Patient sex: M
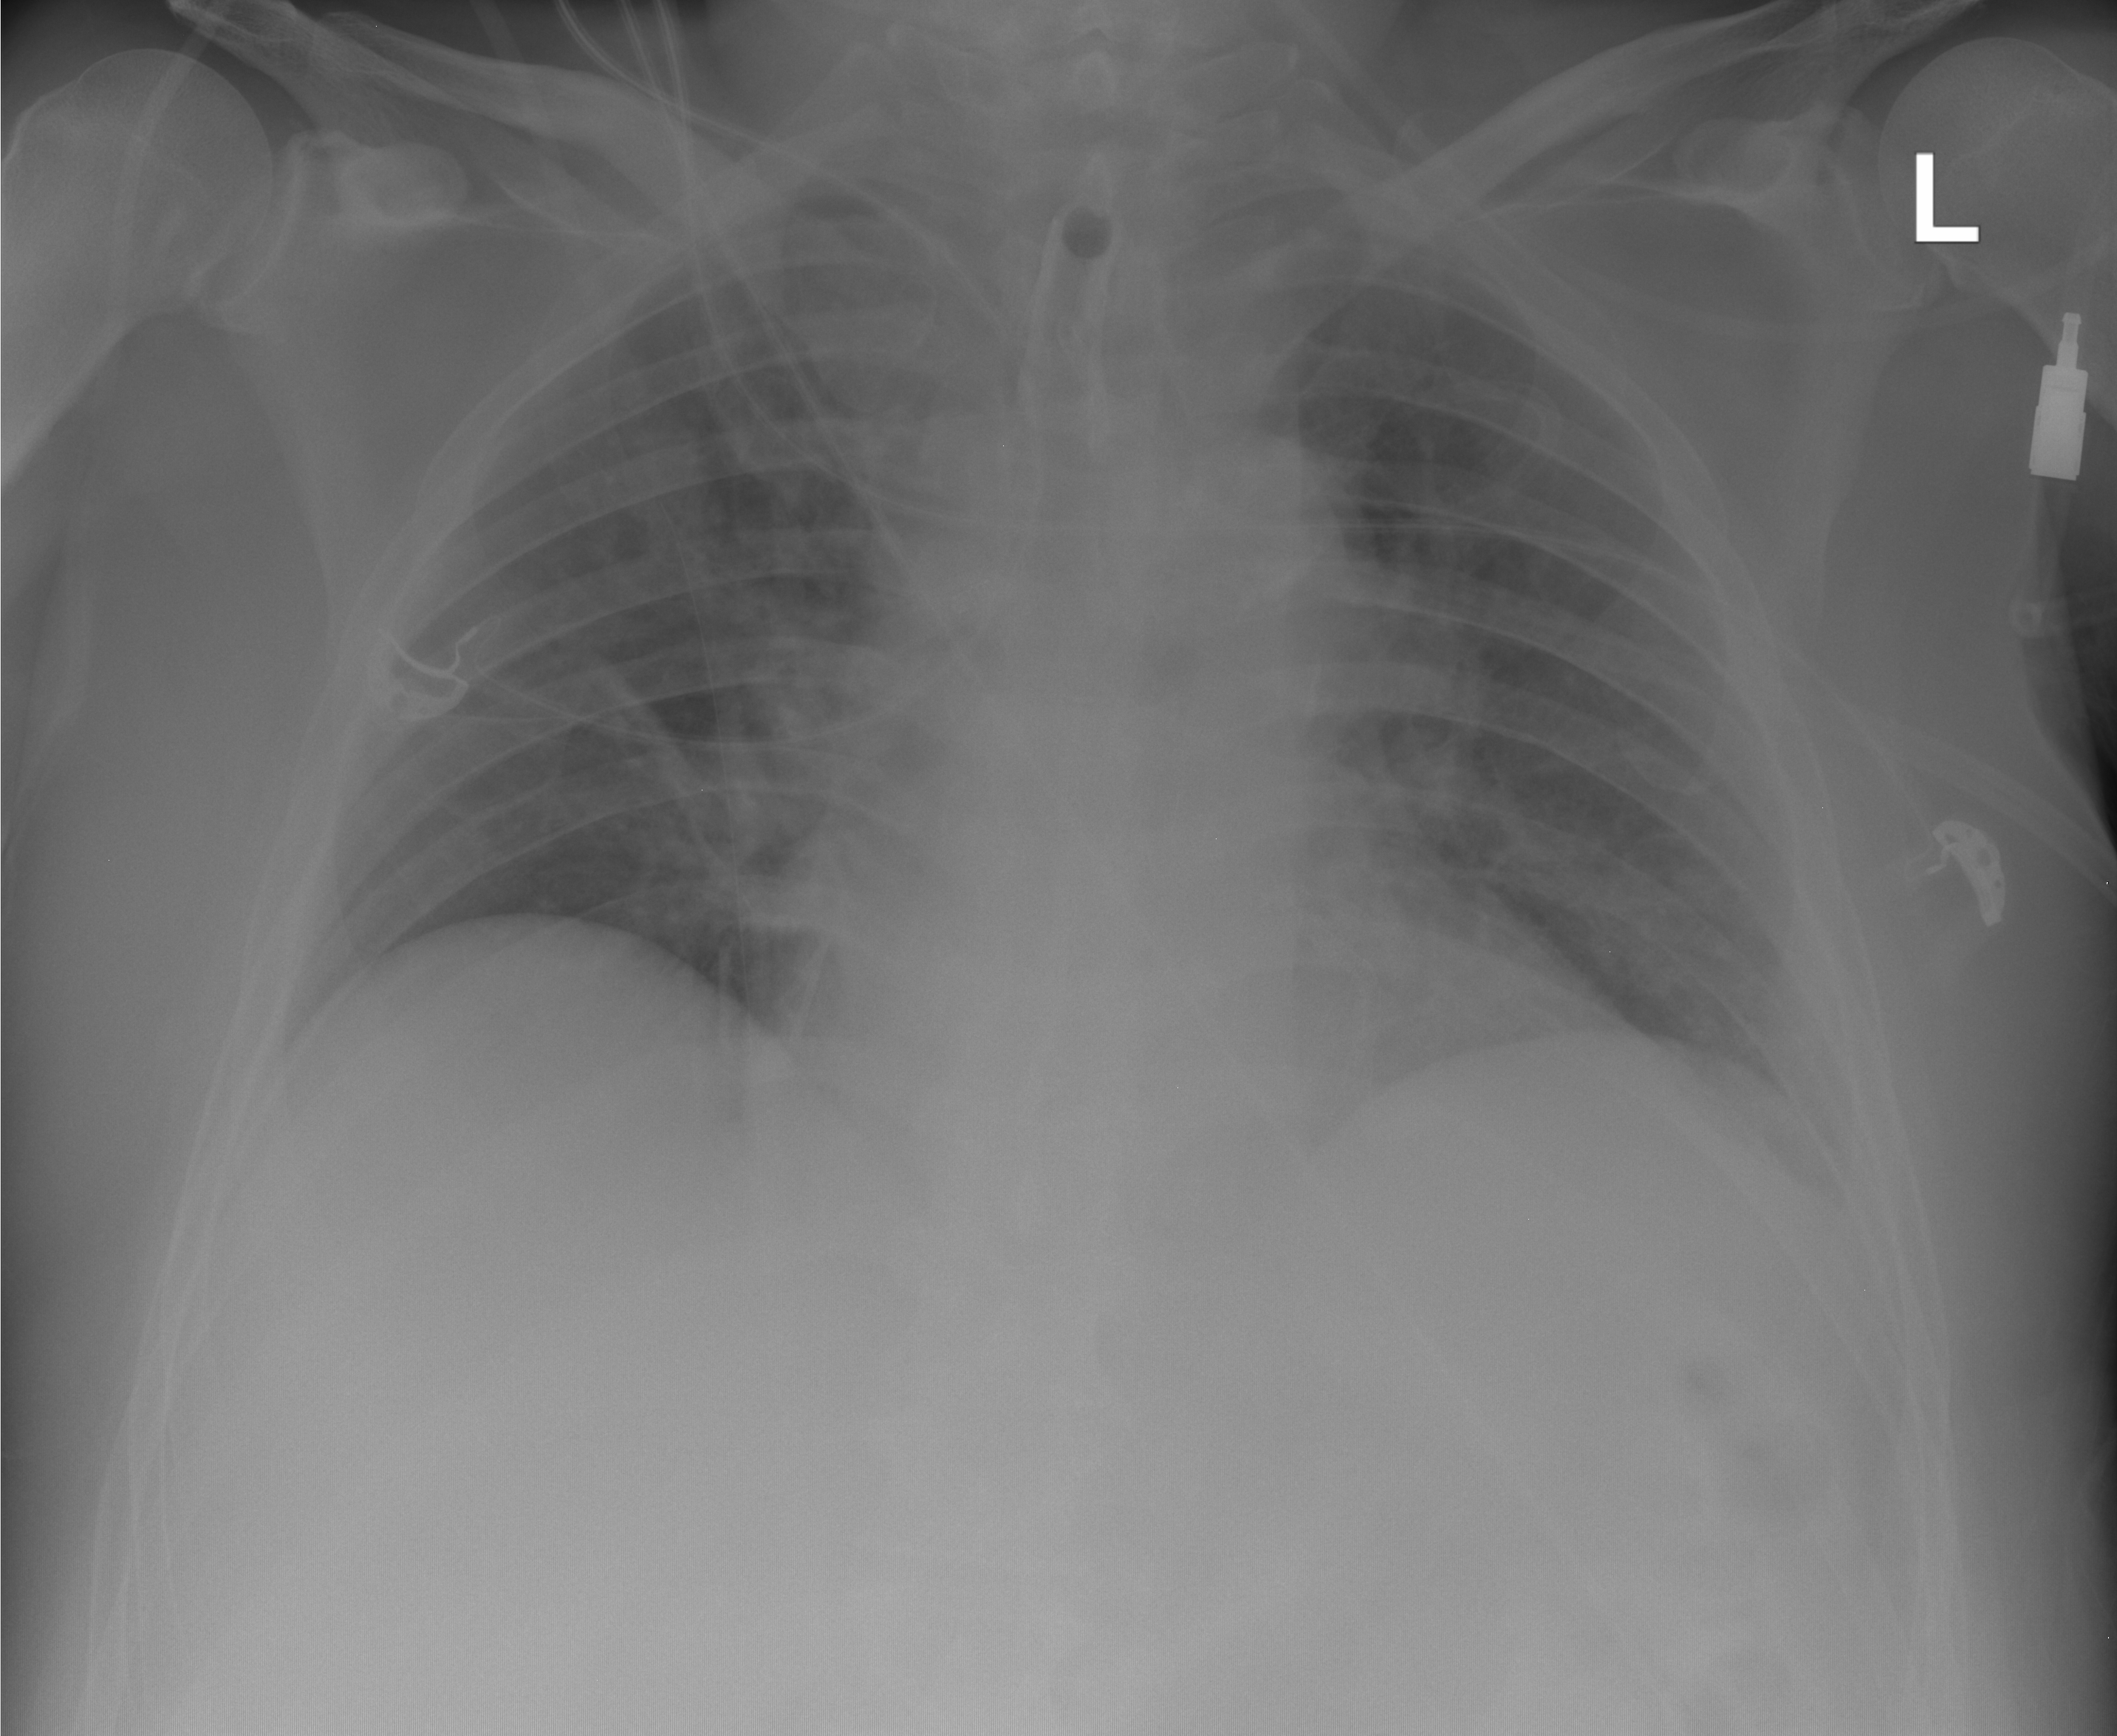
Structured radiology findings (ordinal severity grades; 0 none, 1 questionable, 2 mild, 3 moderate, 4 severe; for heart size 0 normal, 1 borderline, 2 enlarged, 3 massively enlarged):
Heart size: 1
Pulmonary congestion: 0
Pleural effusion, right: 0
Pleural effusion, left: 1
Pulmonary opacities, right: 0
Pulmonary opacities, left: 1
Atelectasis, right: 0
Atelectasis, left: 1